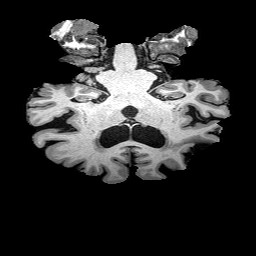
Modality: T1w
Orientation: sagittal
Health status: healthy